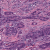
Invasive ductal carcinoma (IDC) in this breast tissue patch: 1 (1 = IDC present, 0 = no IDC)